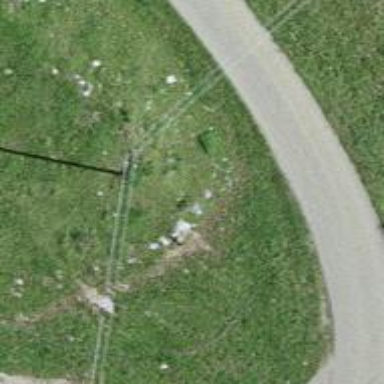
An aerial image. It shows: Power pole.